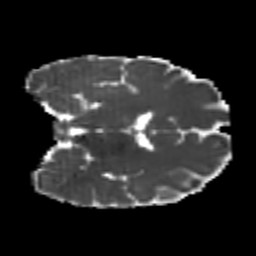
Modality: MD
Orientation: coronal
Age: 22
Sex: male
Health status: healthy
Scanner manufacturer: philips
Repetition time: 7.386 s
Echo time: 0.08599 s